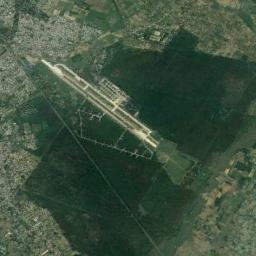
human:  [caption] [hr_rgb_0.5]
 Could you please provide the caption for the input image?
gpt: There is an airport in the middle of the field .

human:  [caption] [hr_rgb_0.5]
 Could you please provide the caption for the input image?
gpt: An airport with some parallel runways in the forest and dense residential areas around the airport .

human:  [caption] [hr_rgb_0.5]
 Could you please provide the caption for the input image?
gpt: This airport has only one runway, And its color is white .

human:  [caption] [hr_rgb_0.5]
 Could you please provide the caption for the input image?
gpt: A complex airport with many runways and buildings built on a huge lawn surrounded by urban settlements .

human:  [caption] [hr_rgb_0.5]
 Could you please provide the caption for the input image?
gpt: The airport is surrounded by grass .